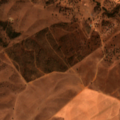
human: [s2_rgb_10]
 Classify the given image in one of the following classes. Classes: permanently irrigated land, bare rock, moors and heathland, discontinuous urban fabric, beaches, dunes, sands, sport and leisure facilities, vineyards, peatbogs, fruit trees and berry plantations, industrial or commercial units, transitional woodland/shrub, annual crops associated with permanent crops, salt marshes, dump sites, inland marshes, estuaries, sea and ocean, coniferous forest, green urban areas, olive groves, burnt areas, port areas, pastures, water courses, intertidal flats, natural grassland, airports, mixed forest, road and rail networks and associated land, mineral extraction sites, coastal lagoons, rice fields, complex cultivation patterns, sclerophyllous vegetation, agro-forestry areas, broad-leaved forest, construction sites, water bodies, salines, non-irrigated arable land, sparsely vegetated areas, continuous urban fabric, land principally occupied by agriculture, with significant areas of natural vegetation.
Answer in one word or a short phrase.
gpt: non-irrigated arable land, permanently irrigated land, agro-forestry areas, transitional woodland/shrub